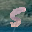
Label: 5